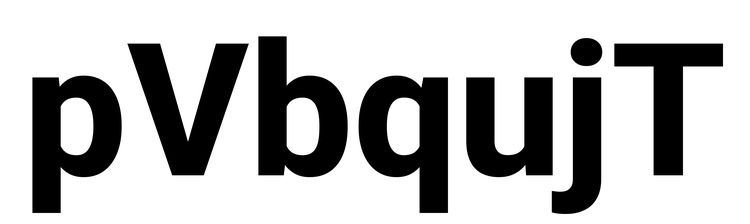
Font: Roboto_ExtraBold